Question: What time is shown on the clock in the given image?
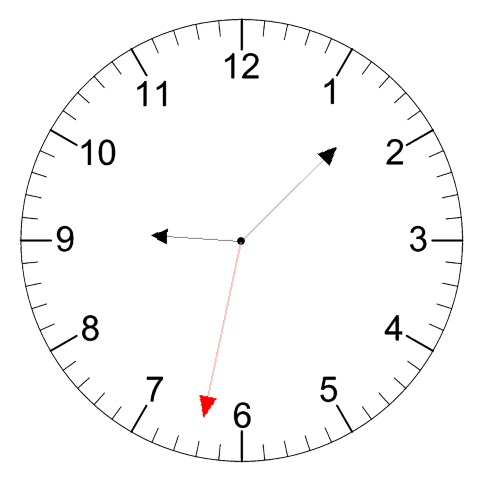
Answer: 09:07:32